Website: macys
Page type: store-pickup
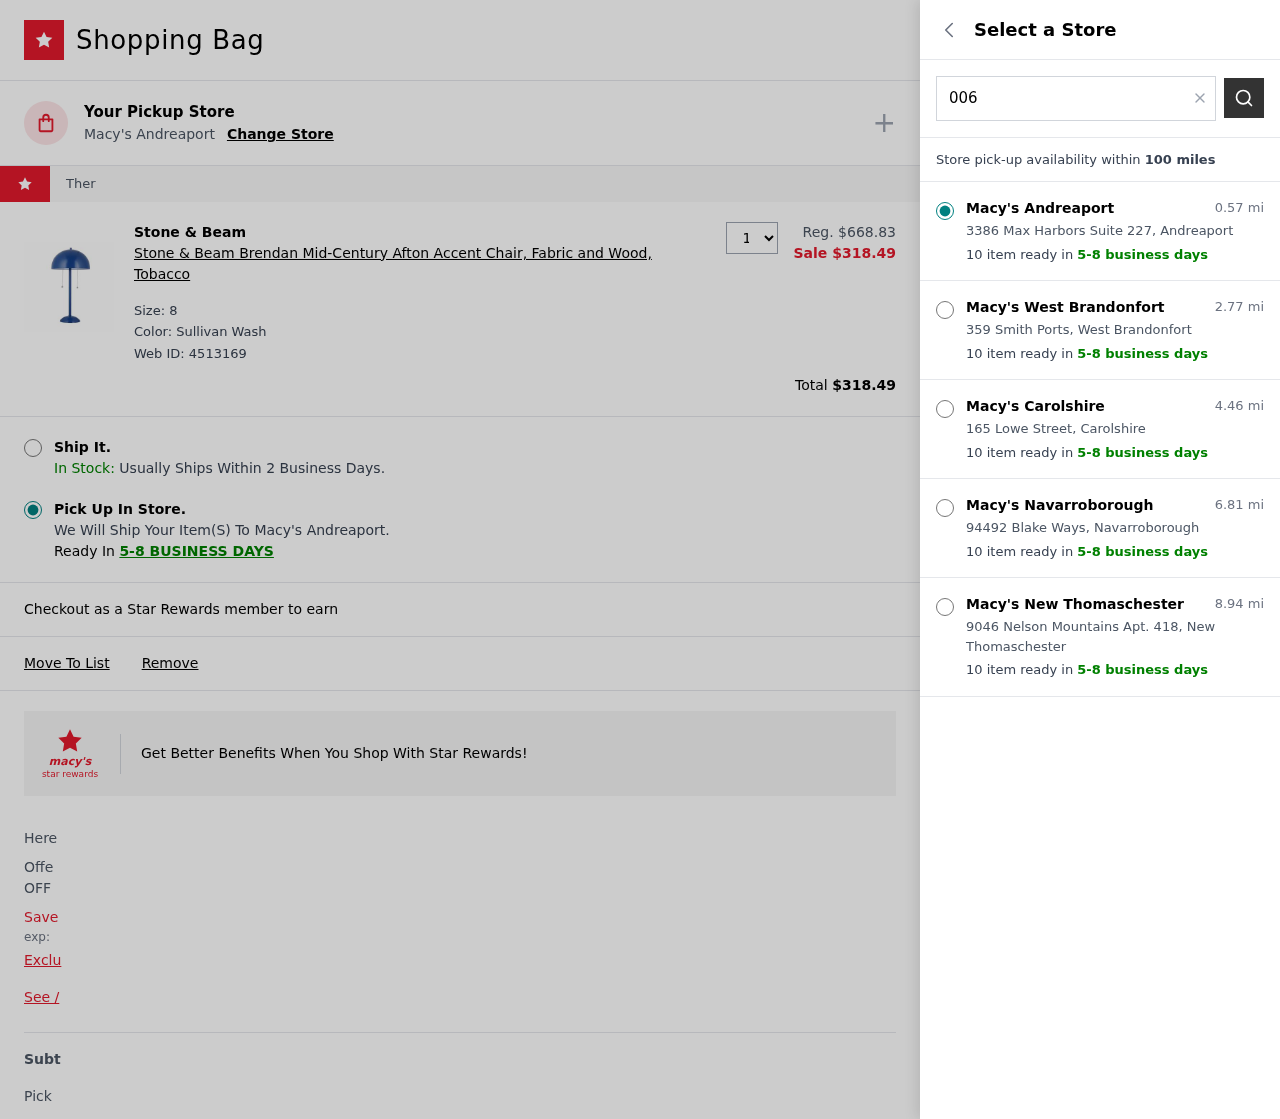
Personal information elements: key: PII_LOCATION1_CITY
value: Andreaport
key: PII_LOCATION1_STREET
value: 3386 Max Harbors Suite 227
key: PII_LOCATION2_CITY
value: West Brandonfort
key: PII_LOCATION2_STREET
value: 359 Smith Ports
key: PII_LOCATION3_CITY
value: Carolshire
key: PII_LOCATION3_STREET
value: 165 Lowe Street
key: PII_LOCATION4_CITY
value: Navarroborough
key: PII_LOCATION4_STREET
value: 94492 Blake Ways
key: PII_LOCATION5_CITY
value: New Thomaschester
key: PII_LOCATION5_STREET
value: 9046 Nelson Mountains Apt. 418
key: PII_POSTCODE
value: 00629
Product elements: key: PRODUCT1_BRAND
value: Stone & Beam
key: PRODUCT1_NAME
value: Stone & Beam Brendan Mid-Century Afton Accent Chair, Fabric and Wood, Tobacco
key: PRODUCT1_PRICE
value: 318.49
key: PRODUCT1_QUANTITY
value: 10
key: PRODUCT1_ORIGINAL_PRICE
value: $668.83
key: PRODUCT1_WEB_ID
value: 4513169
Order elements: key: ORDER_TOTAL
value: $318.49
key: ORDER_DELIVERY_DATE
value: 5-8 business days
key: ORDER_DELIVERY_DATE
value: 5-8 BUSINESS DAYS
Search elements: key: SEARCH_LOCATION
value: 00629